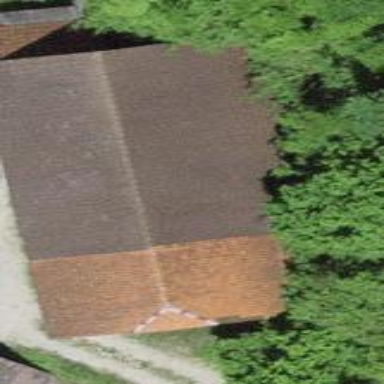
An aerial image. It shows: Rural barn.